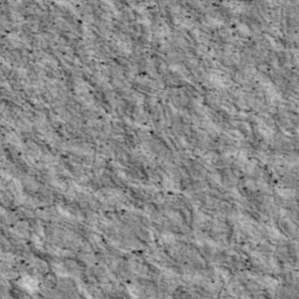
Label: non_frost